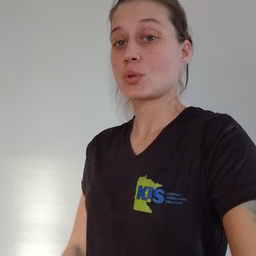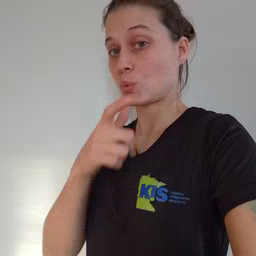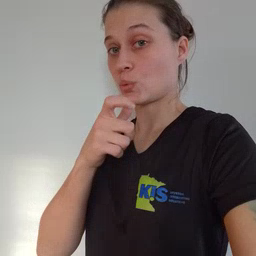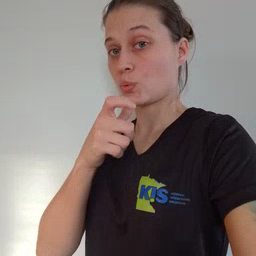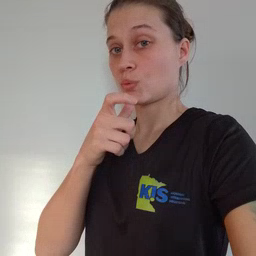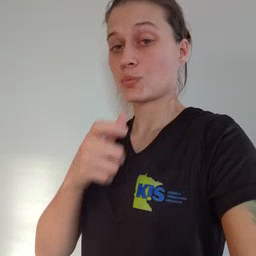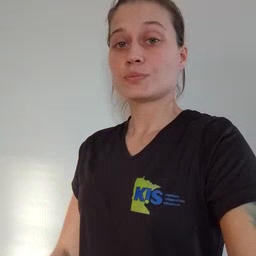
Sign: who